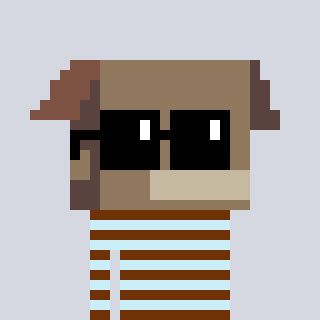
a pixel art character with square black sunglasses, a box-shaped head and a cold-colored body on a cool background